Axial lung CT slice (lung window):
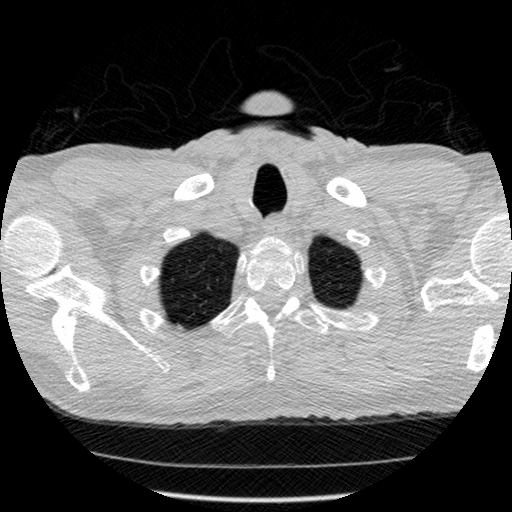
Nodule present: no